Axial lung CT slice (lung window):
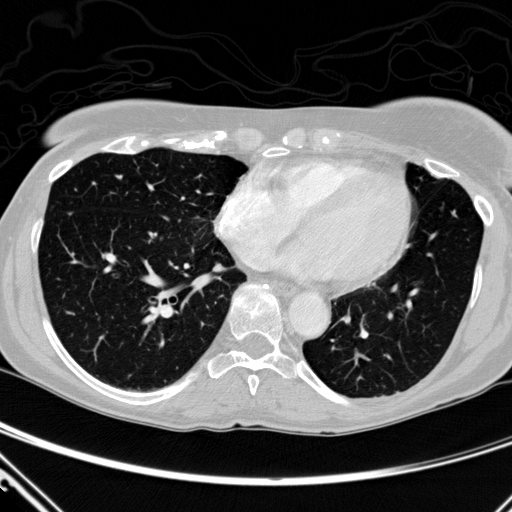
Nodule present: no